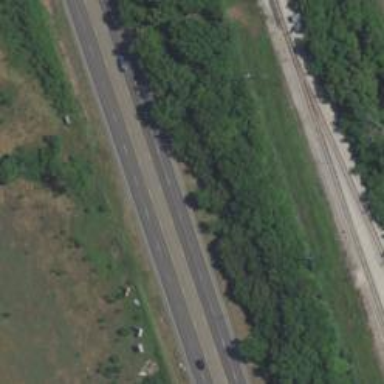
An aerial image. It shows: Primary highway.